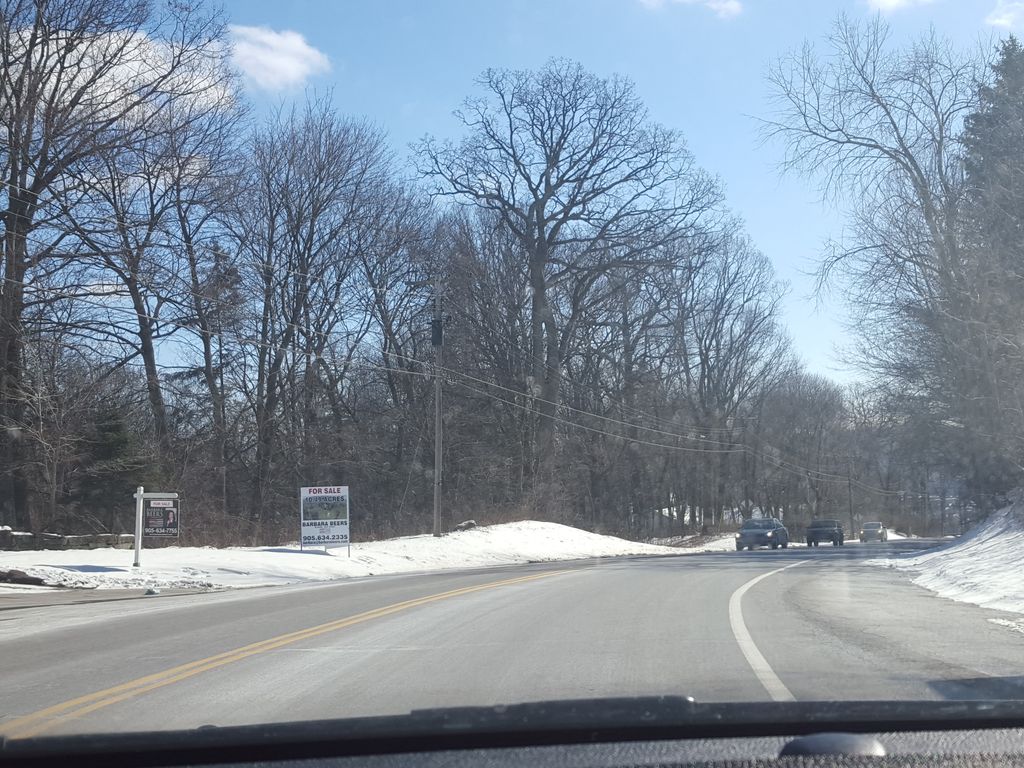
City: hamilton